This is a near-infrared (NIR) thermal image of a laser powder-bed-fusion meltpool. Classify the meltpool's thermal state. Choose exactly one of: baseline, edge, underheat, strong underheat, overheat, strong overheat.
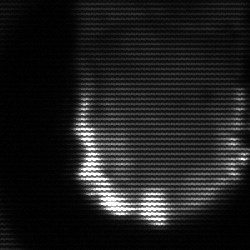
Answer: baseline